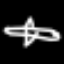
Label: airplane